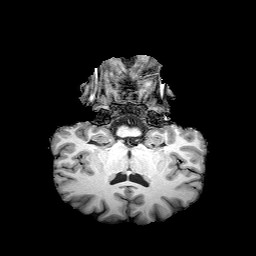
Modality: T1w
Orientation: sagittal
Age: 34
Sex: female
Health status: healthy